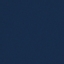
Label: SeaLake